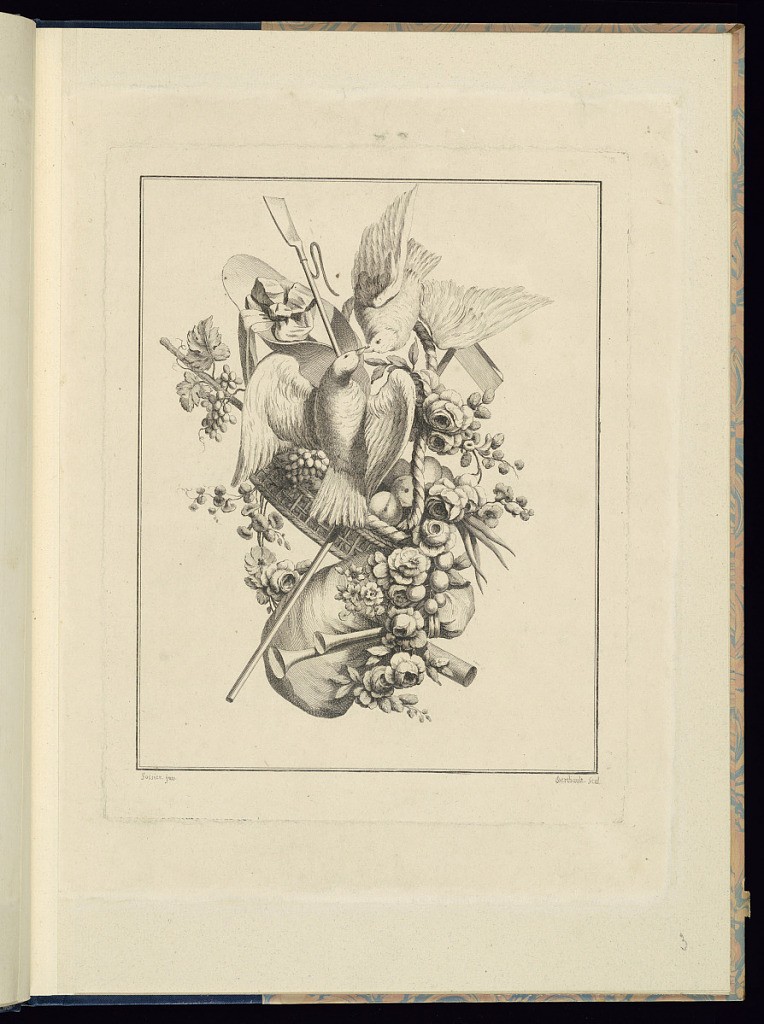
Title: Trophy Design
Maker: Louis Denis Fossier, French, 1744 – 1781
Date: ca. 1765
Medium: Etching on laid paper
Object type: Print
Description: Ornamental trophy design featuring flowers, birds, ribbons, basket of fruit, musette or bagpipe, and a hat. The plate is signed.